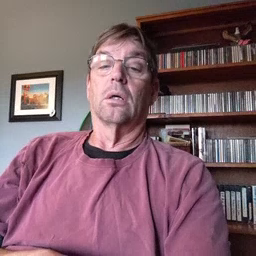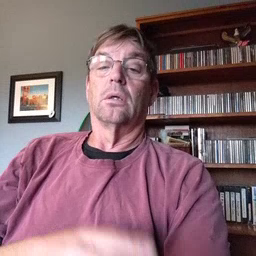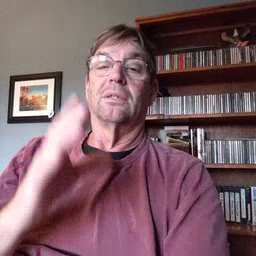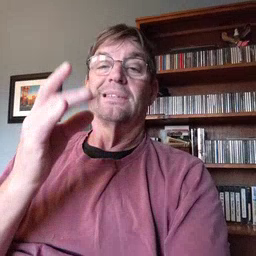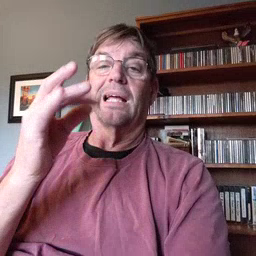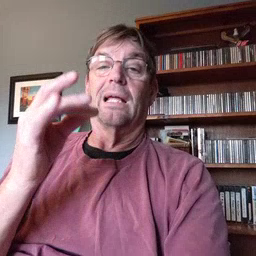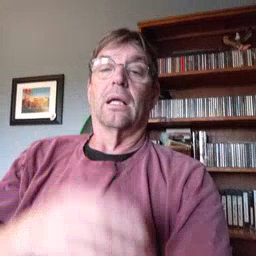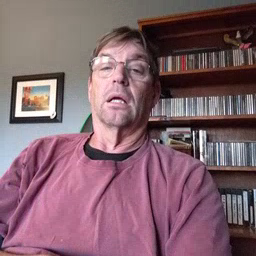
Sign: sticky